Question: Is it possible to create a keyboard shortcut to switch between the monitor and portion selection of this wacom preferences window, via a c++ console program?

Sorry if this is poorly worded, I've had trouble trying to find the right words to search for ways to do it.
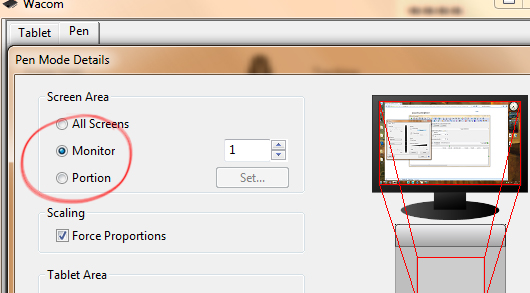
Answer: I think it should be possible, although a bit tedious. You should be able to use the Windows API, and try to <URL>.
You should identify the window title, and class ids, for the app window, and the checkbox button controls, then when you enumerate through all the desktop windows, you can identify the ones you are interested in.
Then you can use the SendMessage() API to send messages to the controls (Windows) of interest to manipulate them.
It's a bit tedious, but sounds possible.
An example of use here to get an idea:
<URL>